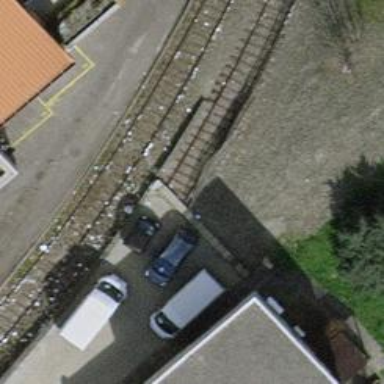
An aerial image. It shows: Single-track railway spur.